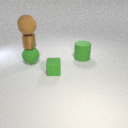
small green rubber cube to the left of large green rubber cylinder